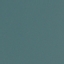
Label: SeaLake